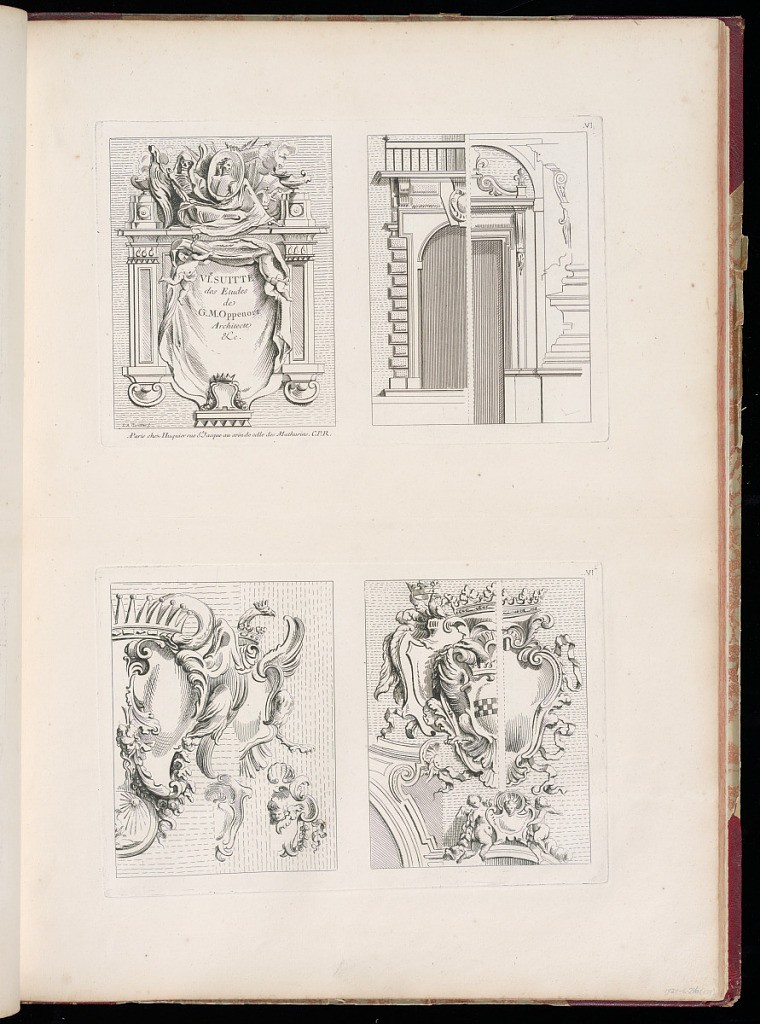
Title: Title Page
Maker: Gilles-Marie Oppenord, French, 1672–1742
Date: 1749-1761
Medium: Etching and engraving on laid paper
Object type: Bound print
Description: Page printed with two plates (each divided into two) of architecture fragments including aedicules and cartouches. The plate in the upper left is the title page, with the text printed within a cartouche. The plates  are numbered; only the upper plate is signed, etched in the lower left, C.A Boucher f.